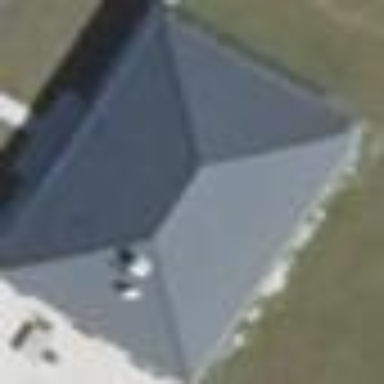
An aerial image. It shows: Detached building with hipped roof in dark grey color. The roof is oriented along the structure.